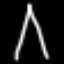
Label: The Eiffel Tower